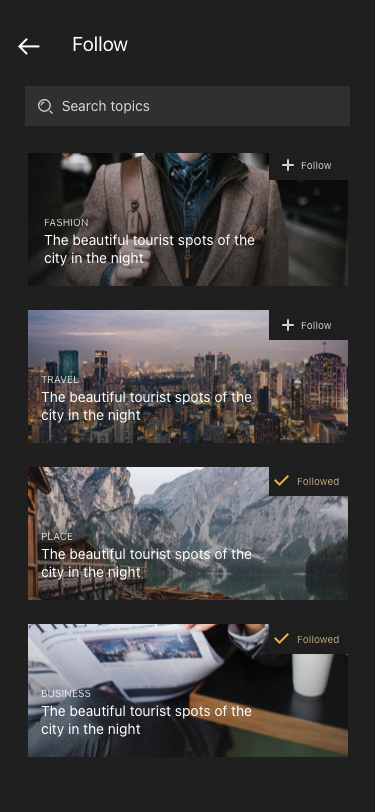
Text in this UI design:
Search topics
Follow
FASHION
The beautiful tourist spots of the
city in the night
Follow
PLACE
The beautiful tourist spots of the
city in the night
Followed
BUSINESS
The beautiful tourist spots of the
city in the night
Followed
TRAVEL
The beautiful tourist spots of the
city in the night
Follow